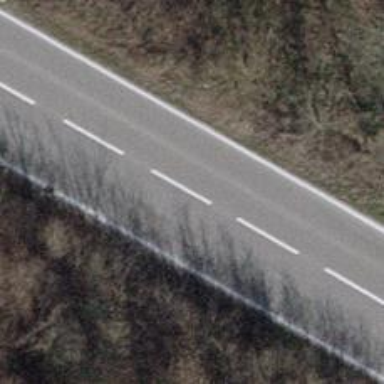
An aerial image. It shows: Asphalt road classified as primary highway.